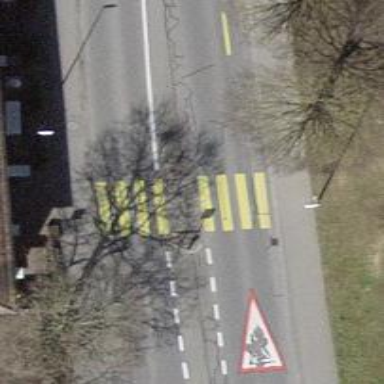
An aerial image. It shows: Zebra crossing with pedestrian island.